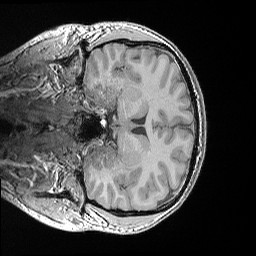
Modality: T1w
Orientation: coronal
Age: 24
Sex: male
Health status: healthy
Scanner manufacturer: siemens
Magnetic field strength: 3 T
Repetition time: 0.02 s
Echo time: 0.00492 s